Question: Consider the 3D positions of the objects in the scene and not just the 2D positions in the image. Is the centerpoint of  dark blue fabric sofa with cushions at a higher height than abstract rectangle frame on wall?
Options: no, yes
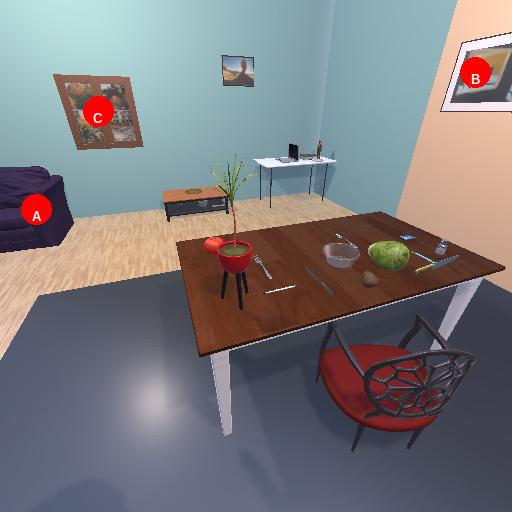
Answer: no